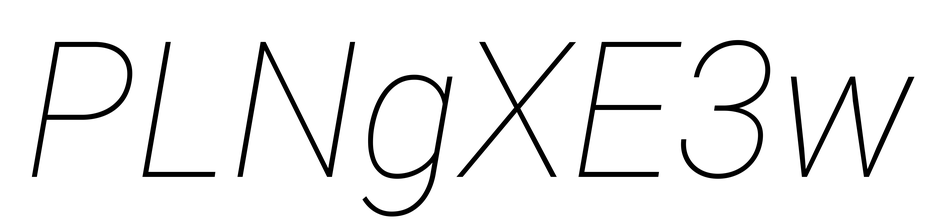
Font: Roboto-Italic_Thin_Italic